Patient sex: M
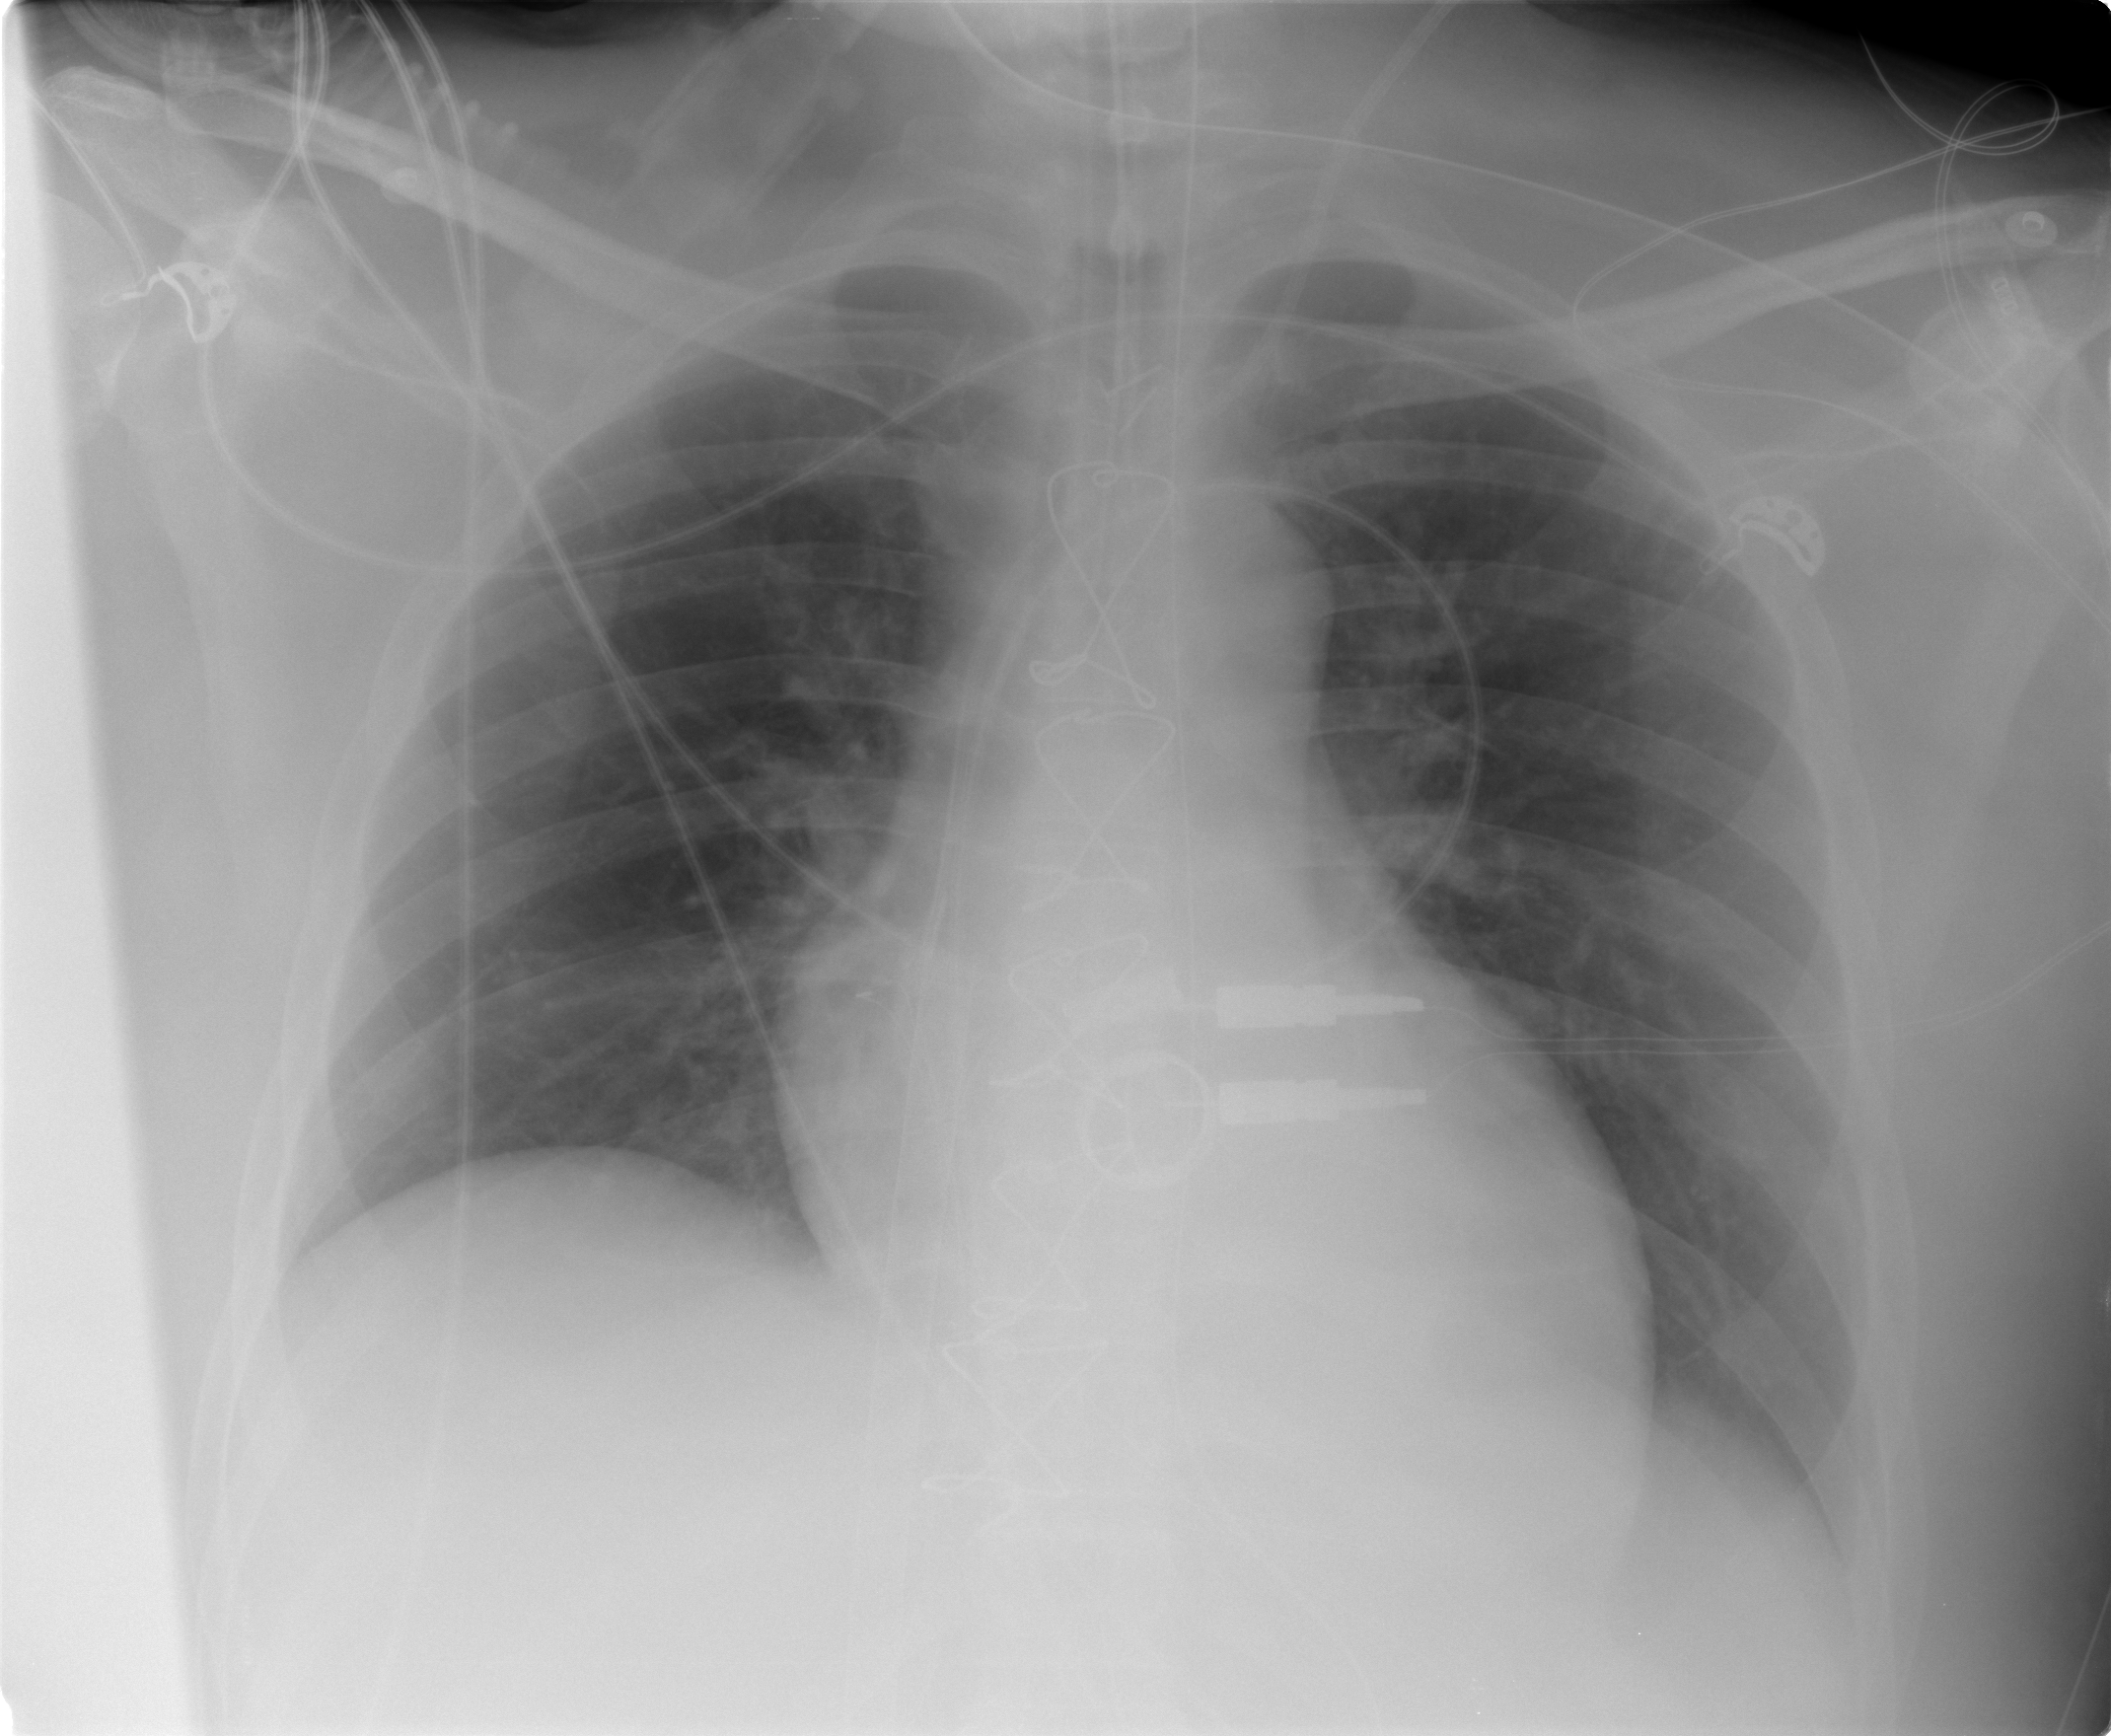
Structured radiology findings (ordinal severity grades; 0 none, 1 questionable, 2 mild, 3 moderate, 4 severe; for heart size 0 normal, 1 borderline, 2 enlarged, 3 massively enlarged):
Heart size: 1
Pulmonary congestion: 2
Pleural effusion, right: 1
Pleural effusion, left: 2
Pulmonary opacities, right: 0
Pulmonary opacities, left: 0
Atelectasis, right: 1
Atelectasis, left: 2